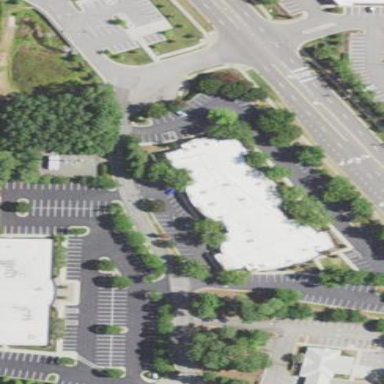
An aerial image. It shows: Commercial building.